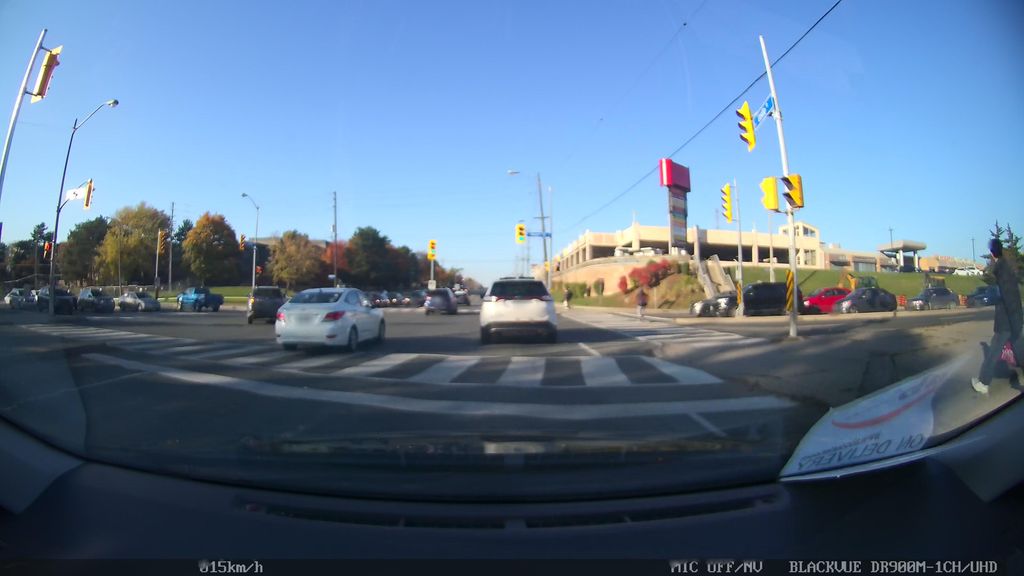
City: toronto